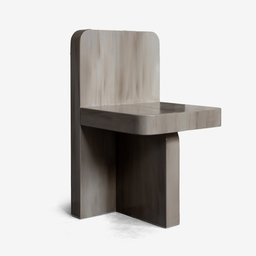
Label: furniture